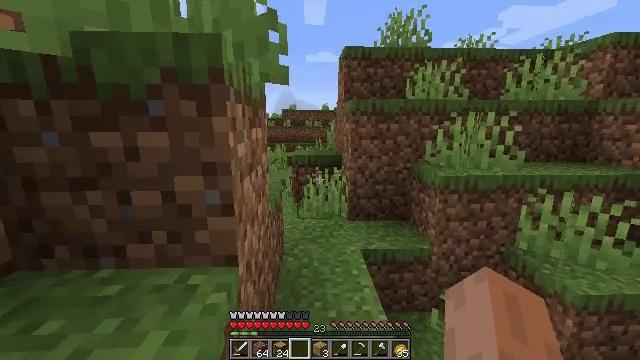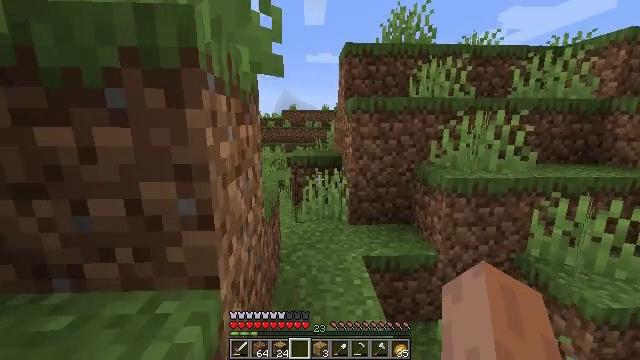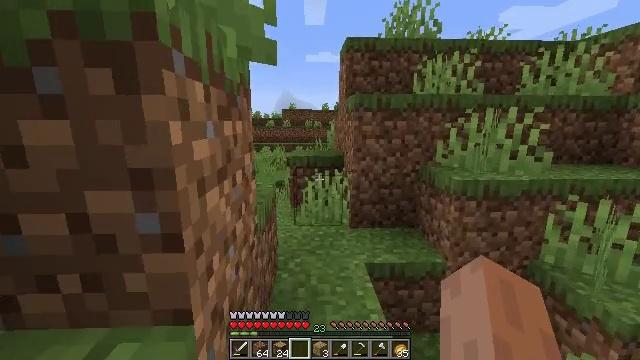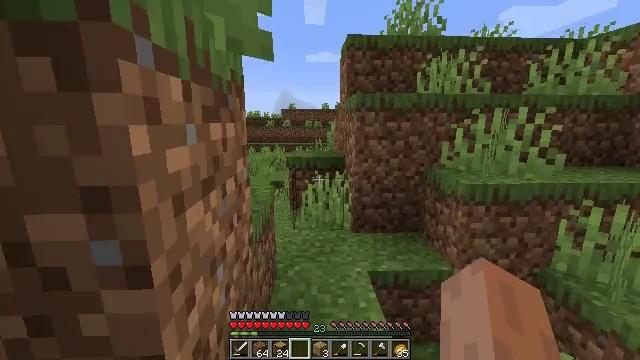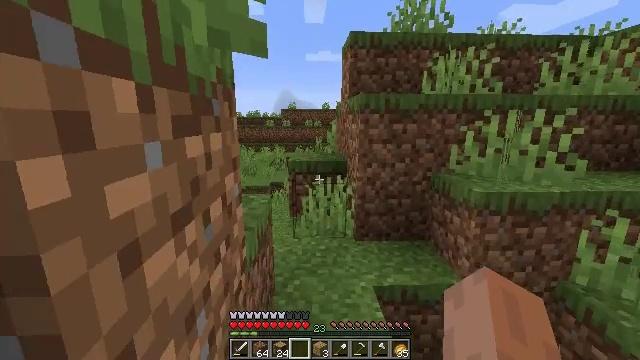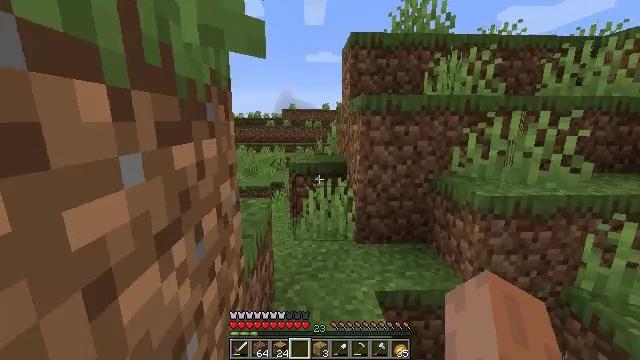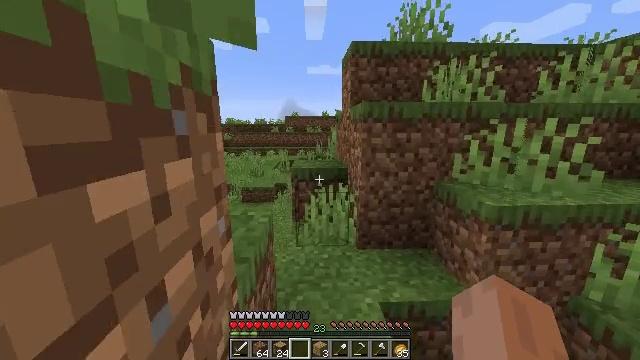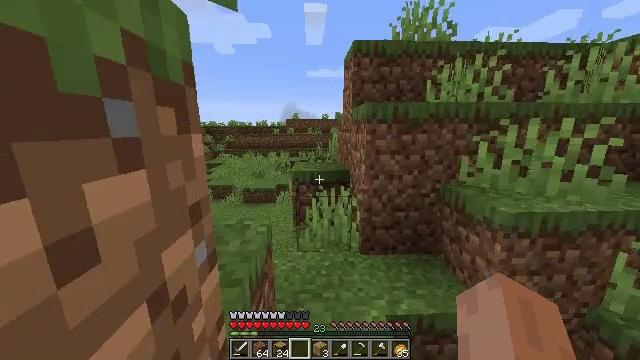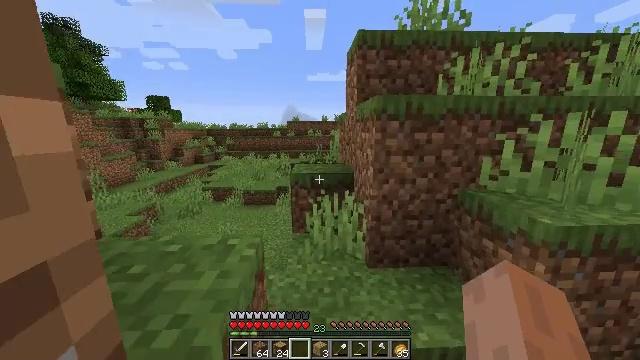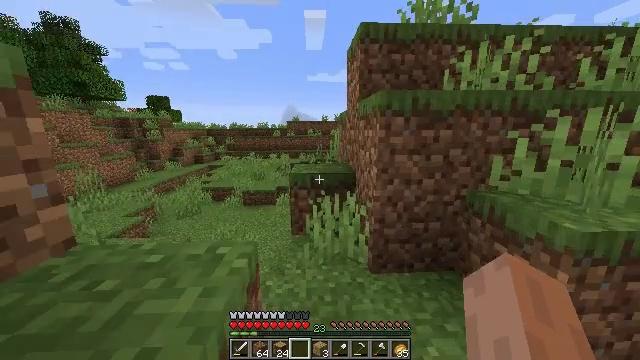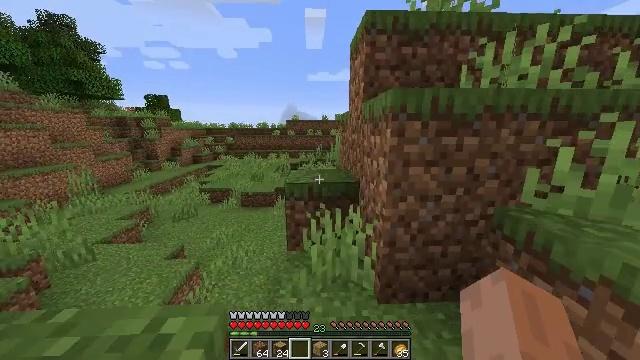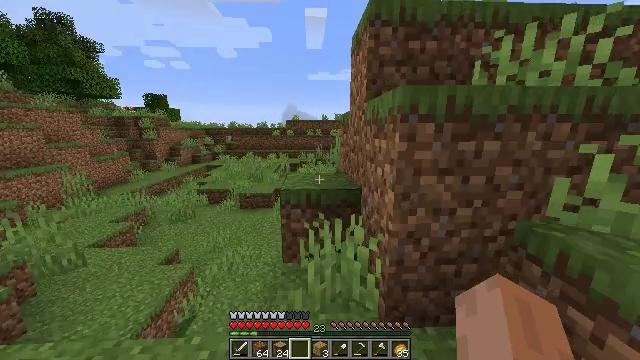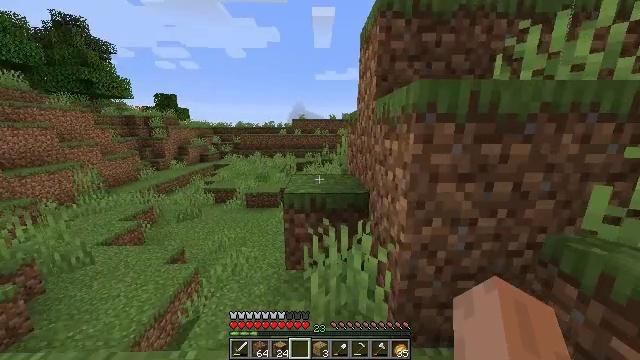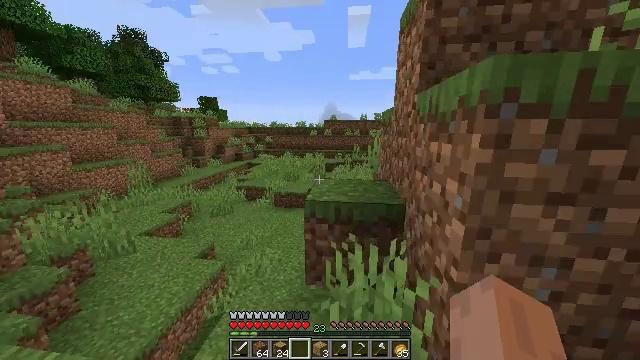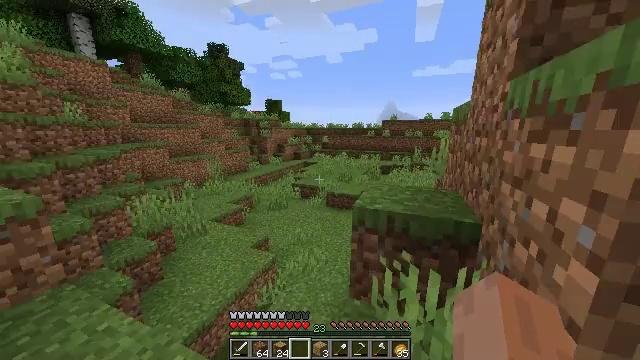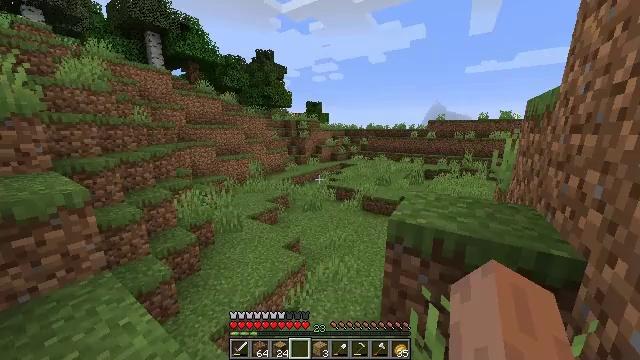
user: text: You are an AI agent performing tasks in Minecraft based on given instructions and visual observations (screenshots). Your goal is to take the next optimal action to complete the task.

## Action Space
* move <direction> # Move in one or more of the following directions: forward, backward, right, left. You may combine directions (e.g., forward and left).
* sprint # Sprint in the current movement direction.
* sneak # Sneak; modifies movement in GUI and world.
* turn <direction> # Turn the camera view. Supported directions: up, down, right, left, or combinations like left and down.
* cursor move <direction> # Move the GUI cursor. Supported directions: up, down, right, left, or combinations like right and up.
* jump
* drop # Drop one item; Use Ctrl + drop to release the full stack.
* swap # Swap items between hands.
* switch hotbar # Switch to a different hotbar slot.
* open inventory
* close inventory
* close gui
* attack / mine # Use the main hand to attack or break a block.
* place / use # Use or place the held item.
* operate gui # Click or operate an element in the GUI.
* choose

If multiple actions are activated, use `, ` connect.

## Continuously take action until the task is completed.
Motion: motion action
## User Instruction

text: Hunt fish.
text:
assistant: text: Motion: move forward
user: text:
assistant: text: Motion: move forward
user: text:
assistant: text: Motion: no_op
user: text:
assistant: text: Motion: move forward
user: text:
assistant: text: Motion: move forward
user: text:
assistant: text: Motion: move forward
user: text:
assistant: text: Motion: move forward
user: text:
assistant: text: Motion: move forward
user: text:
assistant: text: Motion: move forward
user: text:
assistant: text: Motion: move forward
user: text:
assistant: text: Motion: move forward
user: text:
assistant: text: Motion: move forward, turn left
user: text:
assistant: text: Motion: move forward, turn left
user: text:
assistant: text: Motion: move forward, turn left
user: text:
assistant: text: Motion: move forward, turn left
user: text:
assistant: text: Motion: move forward and move left, turn left
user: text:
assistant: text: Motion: move forward and move left
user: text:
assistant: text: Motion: move forward and move left
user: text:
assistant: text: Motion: move forward and move left
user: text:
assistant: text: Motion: move forward and move left
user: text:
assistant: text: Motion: move forward and move left
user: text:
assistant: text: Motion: move forward and move left
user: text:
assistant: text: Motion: move forward and move left
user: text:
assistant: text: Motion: move forward and move left
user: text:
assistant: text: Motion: move forward and move left
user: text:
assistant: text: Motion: move forward and move left, turn right
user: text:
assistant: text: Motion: move forward and move left, turn right
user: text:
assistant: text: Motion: move forward and move left, turn right
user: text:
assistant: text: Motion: move forward and move left, turn right
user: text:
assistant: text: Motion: move forward, turn right